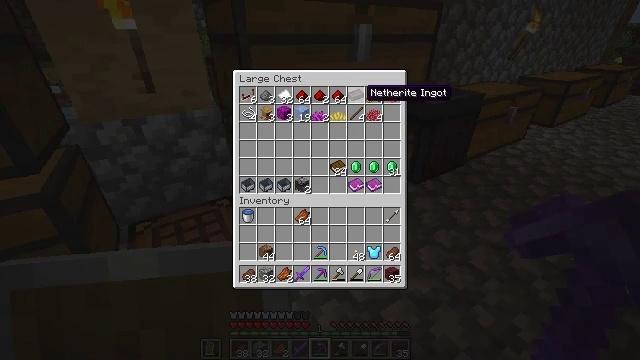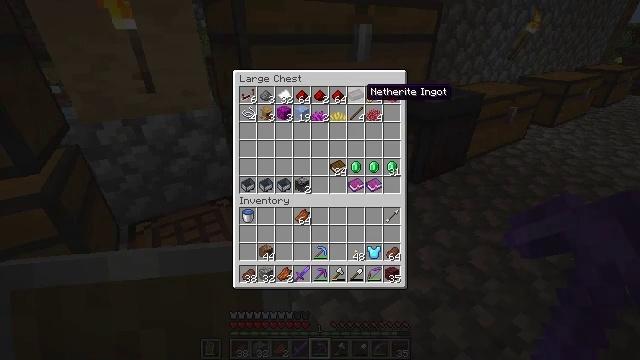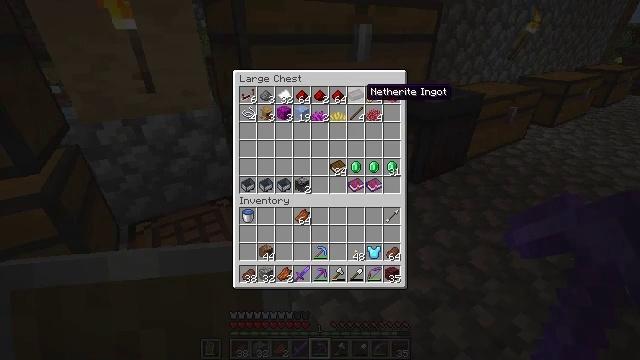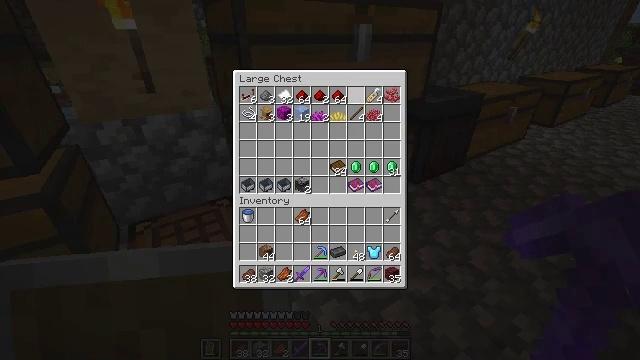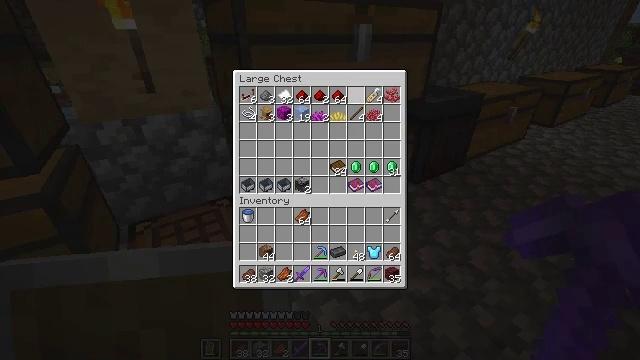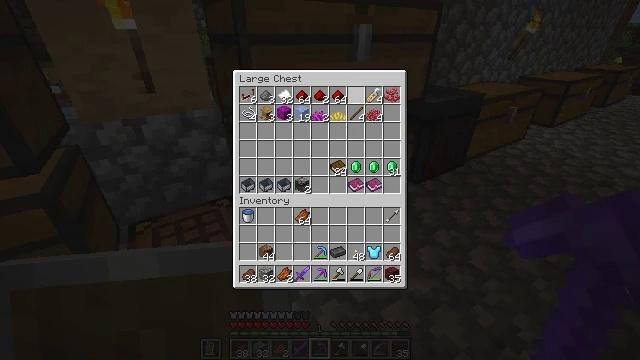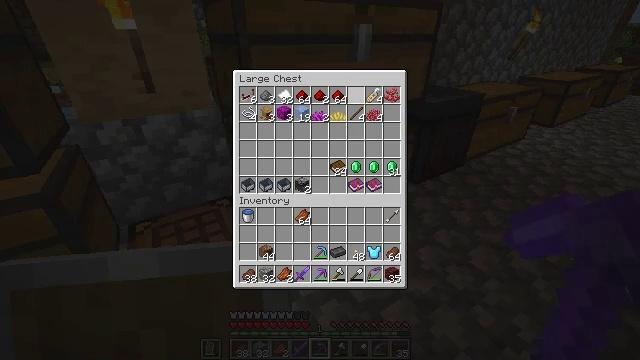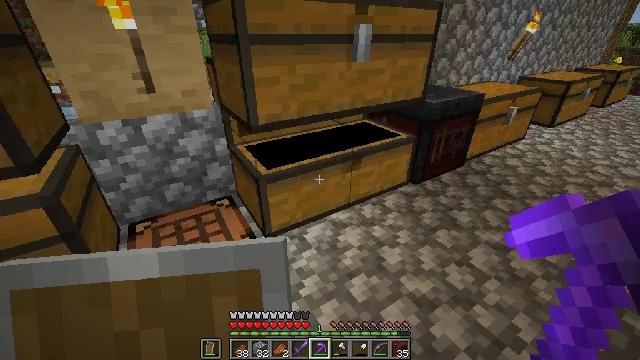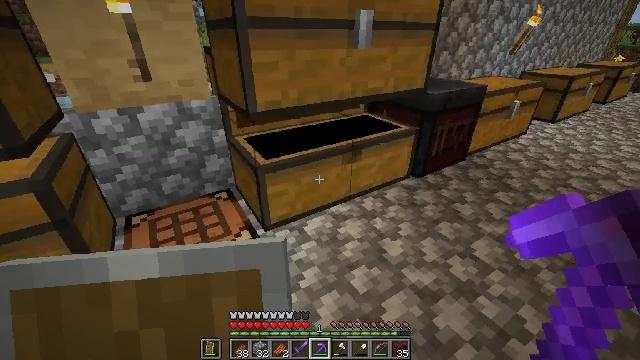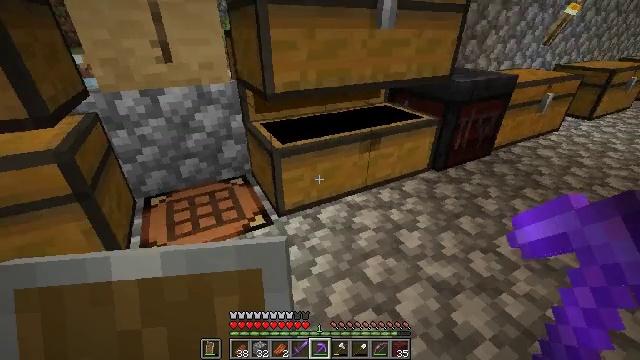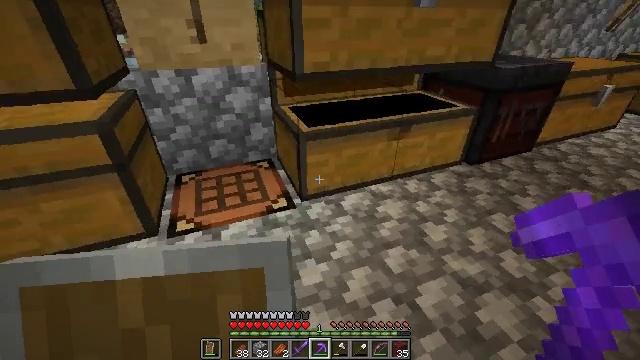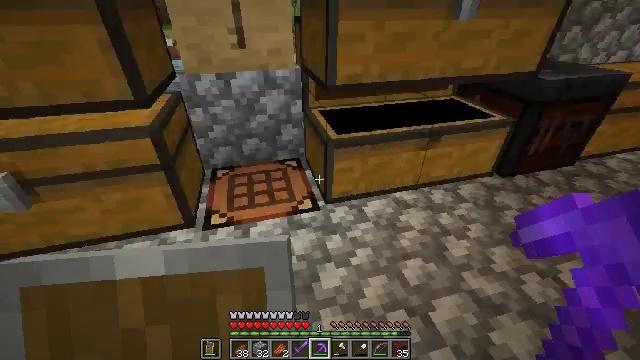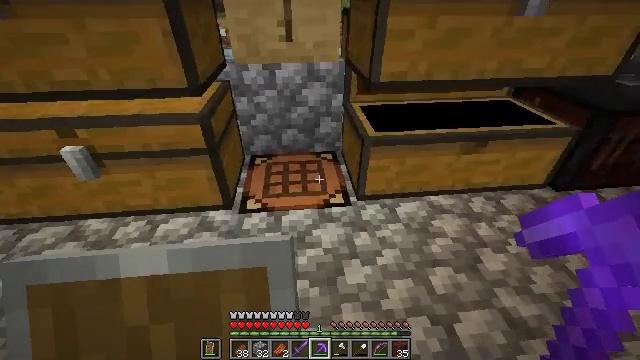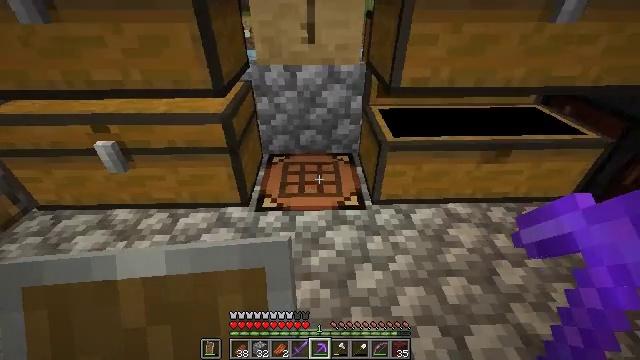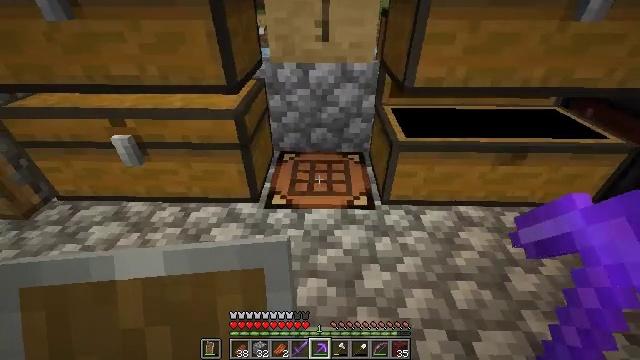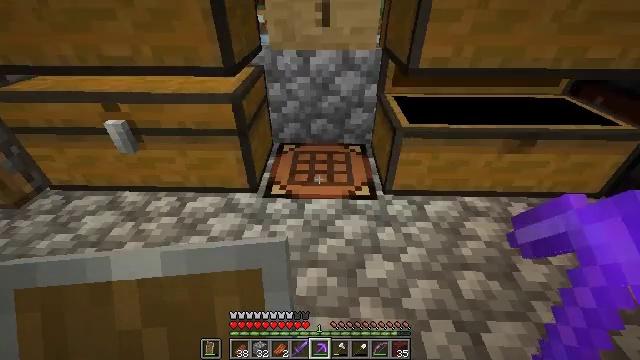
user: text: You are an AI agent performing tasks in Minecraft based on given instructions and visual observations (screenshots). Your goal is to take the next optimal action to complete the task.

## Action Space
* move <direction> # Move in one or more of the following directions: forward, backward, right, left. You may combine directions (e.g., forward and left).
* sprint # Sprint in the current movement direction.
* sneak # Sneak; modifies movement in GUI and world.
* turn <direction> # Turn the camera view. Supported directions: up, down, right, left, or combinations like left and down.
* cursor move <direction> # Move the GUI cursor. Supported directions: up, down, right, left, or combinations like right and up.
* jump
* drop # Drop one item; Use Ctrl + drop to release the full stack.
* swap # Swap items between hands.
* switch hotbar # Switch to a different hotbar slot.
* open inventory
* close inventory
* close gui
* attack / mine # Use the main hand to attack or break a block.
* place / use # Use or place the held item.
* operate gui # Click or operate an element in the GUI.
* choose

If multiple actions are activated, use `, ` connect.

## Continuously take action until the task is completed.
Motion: motion action
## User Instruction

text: Craft a netherite chestplate by upgrading your diamond chestplate.
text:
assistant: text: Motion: sneak
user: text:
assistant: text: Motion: sneak
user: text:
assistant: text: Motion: sneak, use / place
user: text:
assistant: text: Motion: sneak, use / place
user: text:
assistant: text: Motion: sneak, use / place
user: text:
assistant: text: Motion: sneak
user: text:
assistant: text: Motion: sneak, open inventory
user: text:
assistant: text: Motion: sneak, open inventory
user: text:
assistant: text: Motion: turn left
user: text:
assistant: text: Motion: turn left and down
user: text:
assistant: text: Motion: turn left and down
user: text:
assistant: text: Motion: turn left and down
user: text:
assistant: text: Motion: turn left
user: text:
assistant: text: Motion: turn left
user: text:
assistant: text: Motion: use / place
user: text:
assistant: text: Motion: use / place
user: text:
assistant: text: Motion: use / place
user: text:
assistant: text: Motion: no_op
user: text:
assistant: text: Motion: no_op
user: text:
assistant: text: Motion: no_op
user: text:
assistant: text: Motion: no_op
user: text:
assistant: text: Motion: no_op
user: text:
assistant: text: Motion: no_op
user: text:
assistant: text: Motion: turn up
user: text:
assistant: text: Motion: no_op
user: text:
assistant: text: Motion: no_op
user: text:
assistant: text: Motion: no_op
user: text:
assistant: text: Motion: no_op
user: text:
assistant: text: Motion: turn right and down
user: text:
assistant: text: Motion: turn right